Question: I have develped an Android RSS reader.I have created a tab layout and created each tab for each type of news(say Headlines,National,International etc).
Then I listed RSS title and its images in custom listview on the first page of tablayout.
see the image below.

Now when the user click on a news title, another activity(page) opens with the news description.
My problem is when a user clicks on a tab and when it loads, if the internet connection is not available I want to show a dialog box with two buttons, Retry & Exit.
When the user click Retry the activity should be reloaded.I used a method( if(International.Title==null) ).But I dont think its a right method to do this.I want to know if there is a better solution for checking whether the network is available....
Here is my code,
'''
public class International extends Activity {
static final String URL = "http://www.abcd.com/en/taxonomy/term/3/0/feed";
static final String KEY_HEAD = "item";
static final String KEY_DATE = "pubDate";
ListView list;
InternationalAdapter adapter;
public static String[] Title;
public static String[] Description;
public static String[] image;
public static String[] Date;
@Override
public void onCreate(Bundle savedInstanceState) {
super.onCreate(savedInstanceState);
setContentView(R.layout.headlines);
Bundle mybundle = new Bundle();
mybundle.putString("number", "0");
new DoInBackground().execute();
}
public void do_update()
{
internationalparser.parse();//this is the function to parse RSS feeds
}
public void populate_listview()
{
ArrayList<HashMap<String, String>> newsList = new ArrayList<HashMap<String, String>>();
XMLParser parser = new XMLParser();
String xml = parser.getXmlFromUrl(URL); // getting XML from URL
Document doc = parser.getDomElement(xml); // getting DOM element
NodeList nl = doc.getElementsByTagName(KEY_HEAD);
// looping through all song nodes <song>
NodeList itemLst = doc.getElementsByTagName("item");
for (int i = 0; i < nl.getLength(); i++) {
// creating new HashMap
HashMap<String, String> map = new HashMap<String, String>();
Element e = (Element) nl.item(i);
//map.put(KEY_DATE, parser.getValue(e, KEY_DATE));
newsList.add(map);
}
list=(ListView)findViewById(R.id.list);
// Getting adapter by passing xml data ArrayList
adapter=new InternationalAdapter(this, newsList);
list.setAdapter(adapter);
// Click event for single list row
list.setOnItemClickListener(new OnItemClickListener() {
public void onItemClick(AdapterView<?> parent, View view,
int position, long id) {
Intent myintent = new Intent("com.abcd.rssreaderinternationalpodcast.PODCAST");
Bundle mybundle = new Bundle();
mybundle.putInt("number", position);
myintent.putExtras(mybundle);
startActivity(myintent);
}
});
}
private class DoInBackground extends AsyncTask<Void, Void, Void>
implements DialogInterface.OnCancelListener
{
private ProgressDialog dialog;
private Intent intent;
private Intent intent2;
public void onPreExecute()
{
dialog = ProgressDialog.show(International.this, "", "Loading", true);
}
protected Void doInBackground(Void... unused)
{
do_update();
return null;
}
public void retry()
{
internationalparser.parse();
}
protected void onPostExecute(Void unused)
{
if(International.Title!=null)
{
dialog.dismiss();
populate_listview();
}
if(International.Title==null) ///this is what I tried.
{
dialog.dismiss();
AlertDialog.Builder alertbox = new AlertDialog.Builder(International.this);
alertbox.setMessage("Error in connection!");
alertbox.setPositiveButton("Retry", new DialogInterface.OnClickListener() {
public void onClick(DialogInterface arg0, int arg1) {
retry(); //here i want to reload activity
}
});
alertbox.setNegativeButton("Exit", new DialogInterface.OnClickListener() {
public void onClick(DialogInterface arg0, int arg1) {
finish();
}
});
alertbox.show();
}
}
public void onCancel(DialogInterface dialog)
{
cancel(true);
dialog.dismiss();
}
}
}
'''
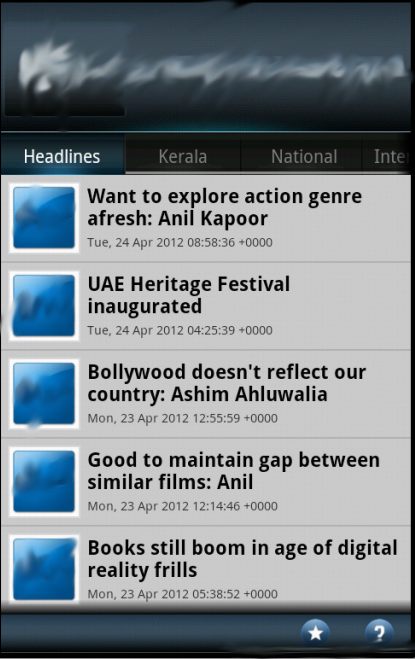
Answer: This is my class for internet connection with retry/exit
usage:
'''
URLContent httpContent = new URLContent(this);
String test = httpContent.getContent("http://www.hotmail.com/");
'''
class:
'''
import java.io.BufferedReader;
import java.io.InputStream;
import java.io.InputStreamReader;
import java.net.URI;
import org.apache.http.HttpResponse;
import org.apache.http.client.HttpClient;
import org.apache.http.client.methods.HttpGet;
import org.apache.http.impl.client.DefaultHttpClient;
import android.app.AlertDialog;
import android.content.Context;
import android.content.DialogInterface;
import android.net.ConnectivityManager;
import android.net.NetworkInfo;
public class URLContent {
MainActivity mMainActivity;
String returnData;
String address;
public URLContent(MainActivity mMainActivity)
{
this.mMainActivity = mMainActivity;
}
public String getContent(String address)
{
this.address = address;
processContent(address);
return returnData;
}
private void processContent(String address)
{
try {
if (!isNetworkAvailable(mMainActivity))
{
throw new Exception("No internet connectivity.");
}
HttpClient client = new DefaultHttpClient();
HttpGet request = new HttpGet();
request.setURI(new URI(address));
HttpResponse response = client.execute(request);
if (response.getStatusLine().getStatusCode() == 200)
{
InputStream ips = response.getEntity().getContent();
BufferedReader buf = new BufferedReader(new InputStreamReader(ips,"UTF-8"));
StringBuilder sb = new StringBuilder();
String s;
while(true)
{
s = buf.readLine();
if(s==null || s.length()==0)
break;
sb.append(s);
}
buf.close();
ips.close();
returnData = sb.toString();
}
else
{
throw new Exception();
}
} catch (Exception e) {
makeAndShowDialogBox(e.getMessage()).show();
}
}
private static boolean isNetworkAvailable(Context context)
{
ConnectivityManager connectivity = (ConnectivityManager) context.getSystemService(Context.CONNECTIVITY_SERVICE);
if (connectivity == null)
{
return false;
} else
{
NetworkInfo[] info = connectivity.getAllNetworkInfo();
if (info != null)
{
for (int i = 0; i < info.length; i++)
{
if (info[i].getState() == NetworkInfo.State.CONNECTED)
{
return true;
}
}
}
}
return false;
}
private AlertDialog makeAndShowDialogBox(String msg)
{
AlertDialog myQuittingDialogBox = new AlertDialog.Builder(mMainActivity)
.setCancelable(false)
.setTitle(R.string.connectionerr)
.setMessage(msg)
.setPositiveButton("Retry", new DialogInterface.OnClickListener() {
public void onClick(DialogInterface dialog, int whichButton) {
//whatever should be done when answering "YES" goes here
getContent(address);
}
})//setPositiveButton
.setNegativeButton("Exit", new DialogInterface.OnClickListener() {
public void onClick(DialogInterface dialog, int whichButton) {
//whatever should be done when answering "NO" goes here
mMainActivity.finish();
}
})//setNegativeButton
.create();
return myQuittingDialogBox;
}
}
'''